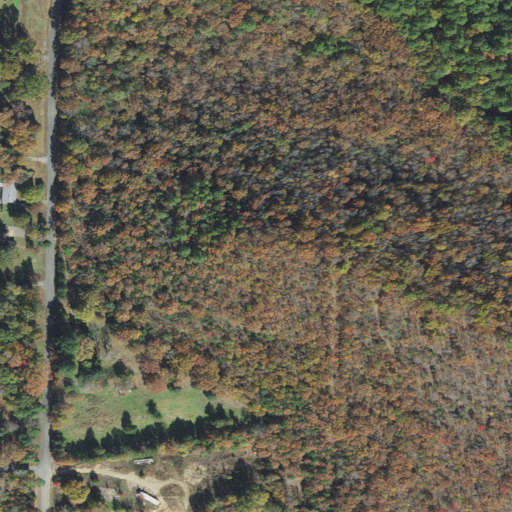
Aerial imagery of mountain in Arkansas named Wilson Knob containing deciduous forest, pasture, mixed forest, open development, evergreen forest, and low intensity development